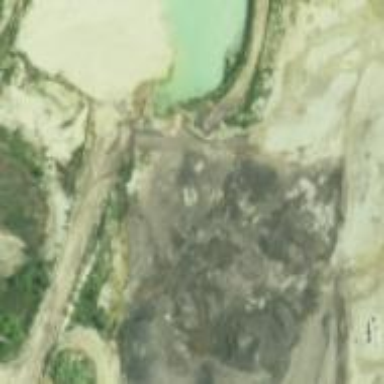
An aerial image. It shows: Quarry area.